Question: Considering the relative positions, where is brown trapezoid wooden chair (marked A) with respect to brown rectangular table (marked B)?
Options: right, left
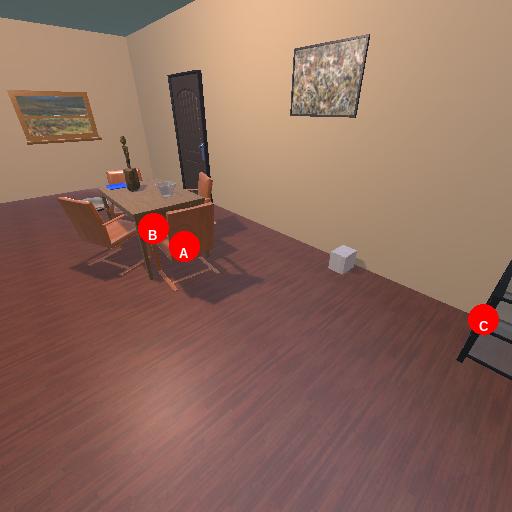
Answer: right